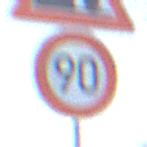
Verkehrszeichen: Geschwindigkeit90
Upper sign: SteinschlagLinks
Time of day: SunriseSunset
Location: Outdoor (Urban)
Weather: Clear
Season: NotSpecified
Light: Natural